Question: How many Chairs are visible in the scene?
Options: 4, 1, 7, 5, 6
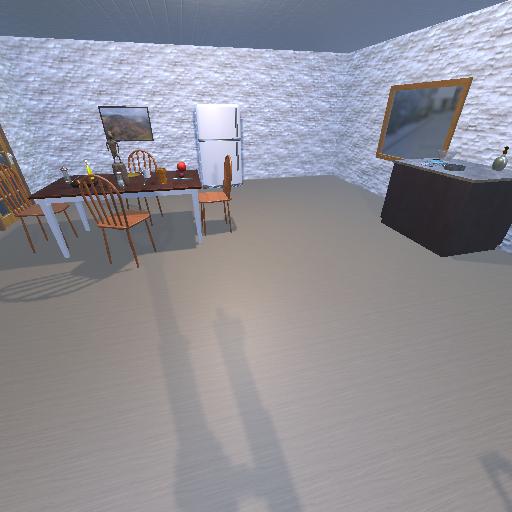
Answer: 4